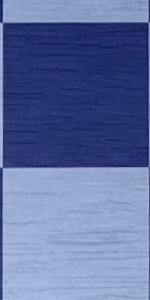
Label: Empty